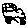
Label: car